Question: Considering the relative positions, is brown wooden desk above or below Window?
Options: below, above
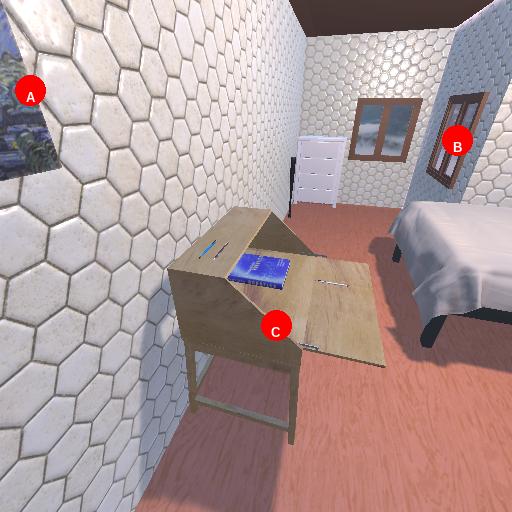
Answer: below